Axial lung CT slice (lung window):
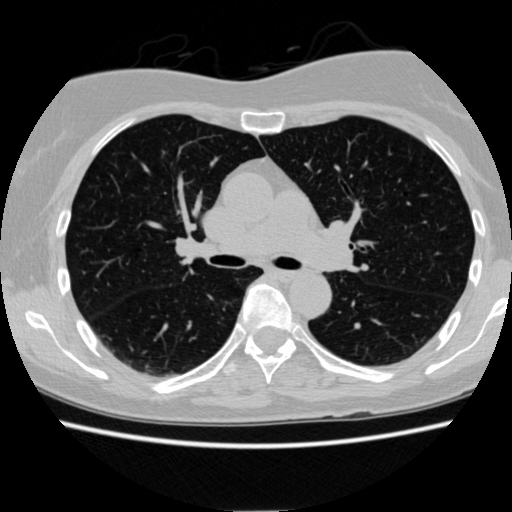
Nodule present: no